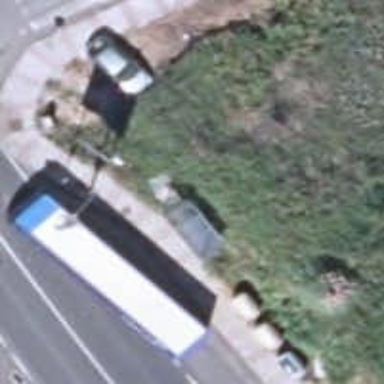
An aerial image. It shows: Bus stop with platform for public transport.